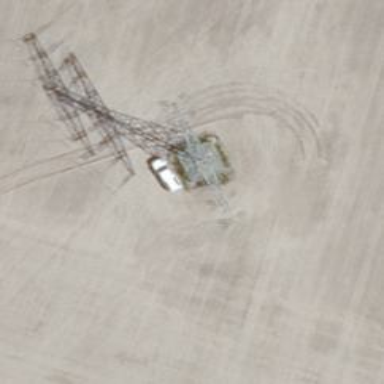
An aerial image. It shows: Power line in the image.